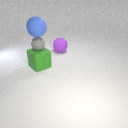
large green rubber cube below large blue rubber sphere